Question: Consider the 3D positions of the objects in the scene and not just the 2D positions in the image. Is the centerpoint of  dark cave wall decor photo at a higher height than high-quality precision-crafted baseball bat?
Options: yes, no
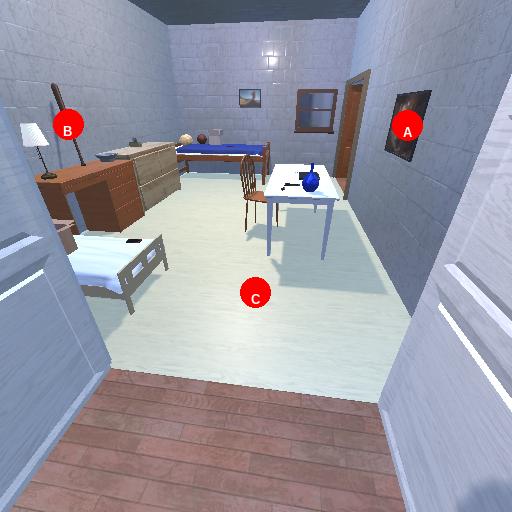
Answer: yes